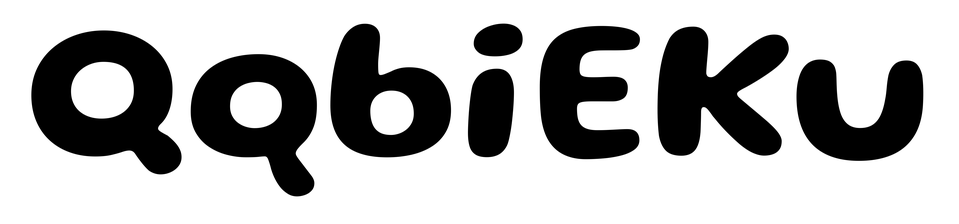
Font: Gluten_SemiBold